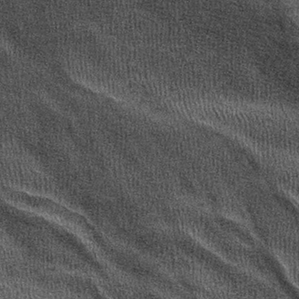
Label: frost